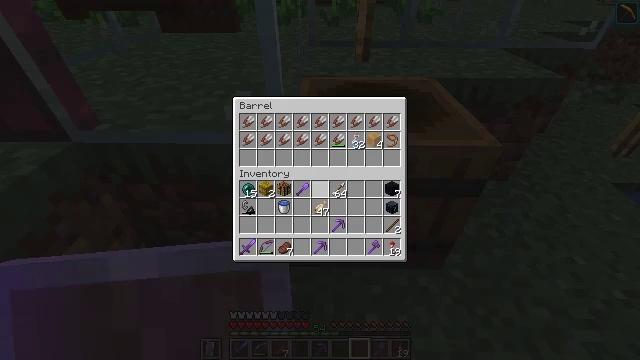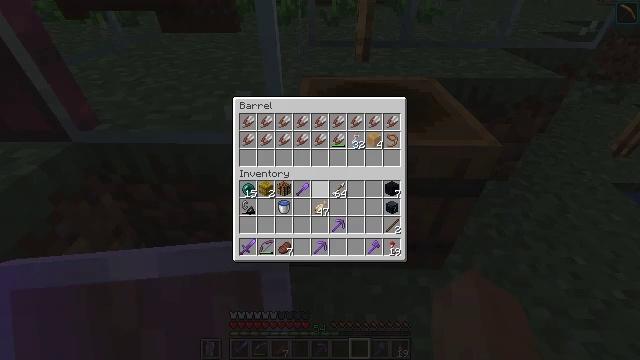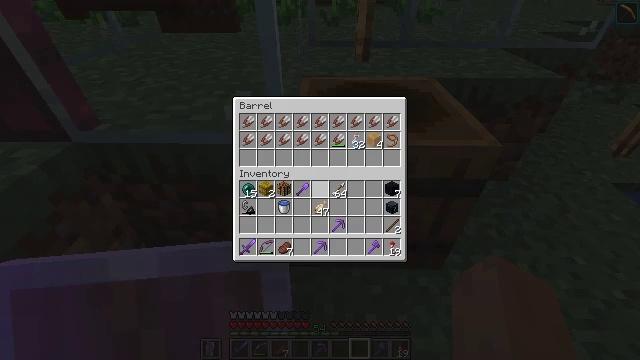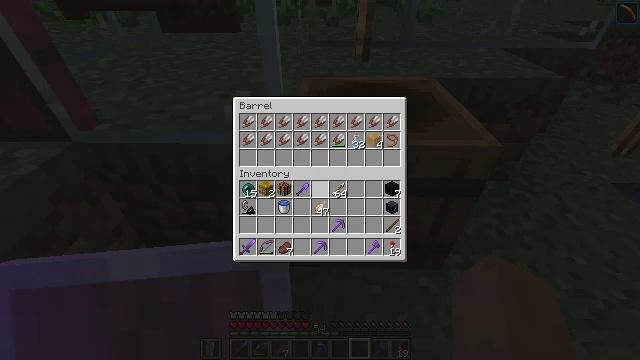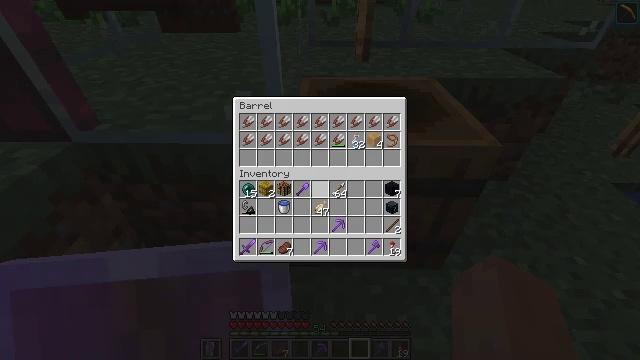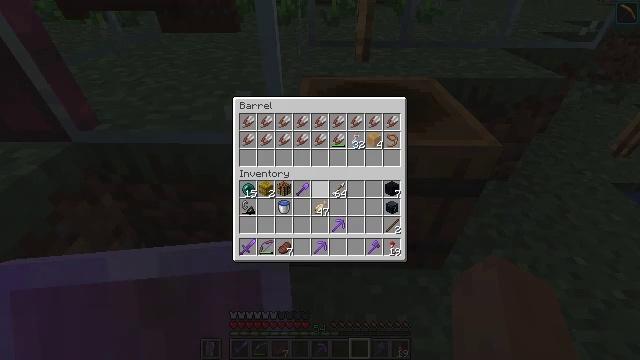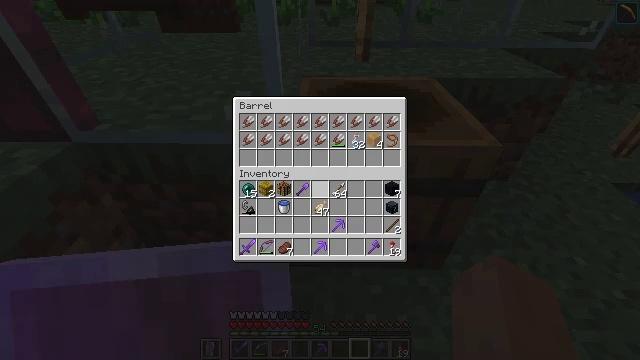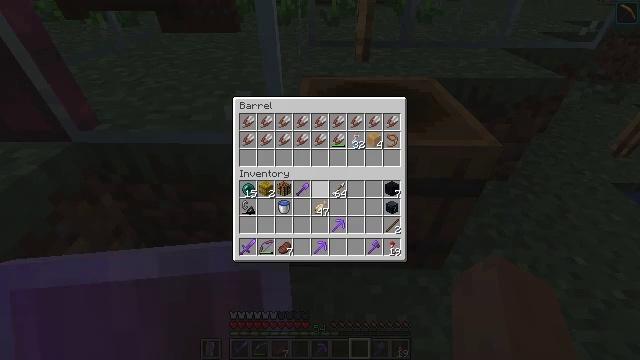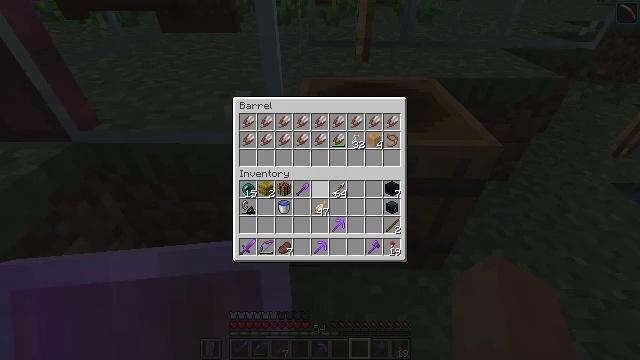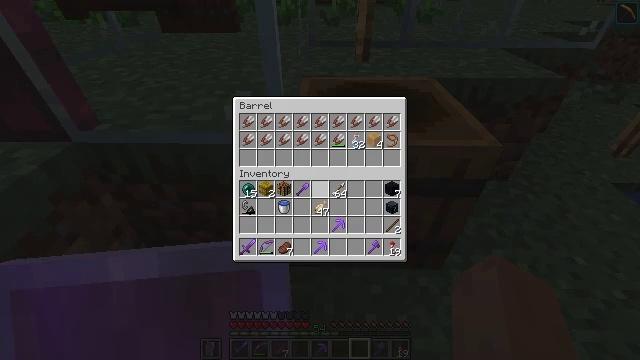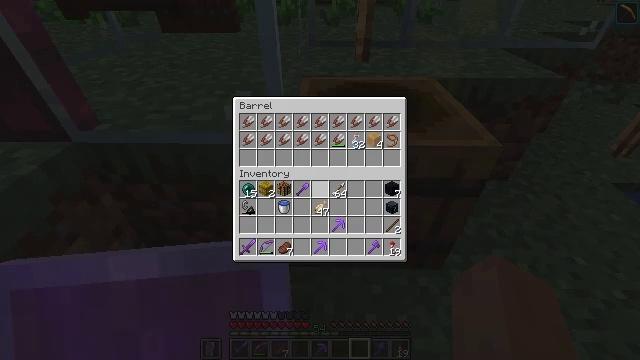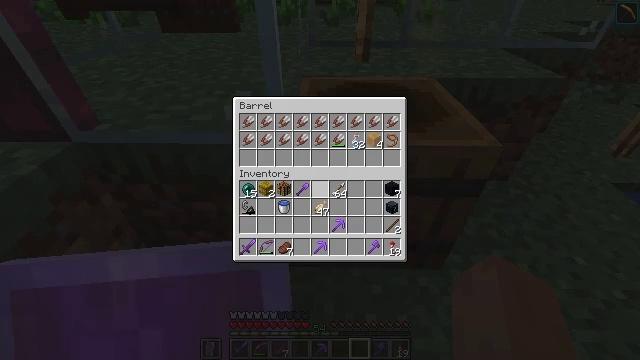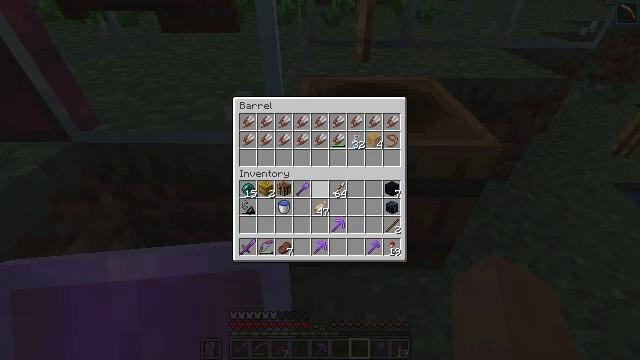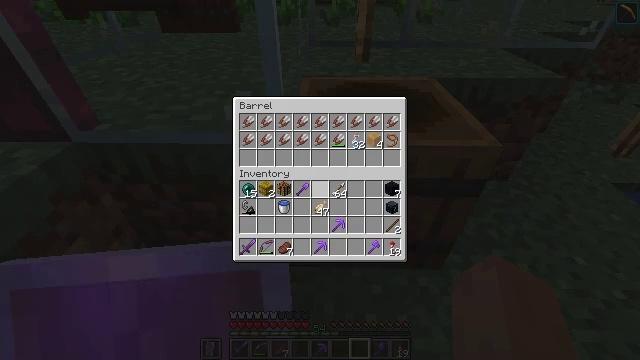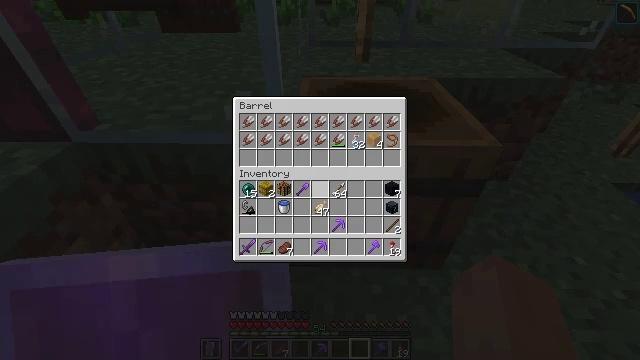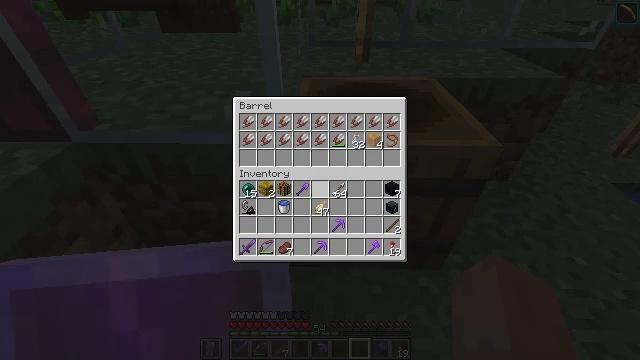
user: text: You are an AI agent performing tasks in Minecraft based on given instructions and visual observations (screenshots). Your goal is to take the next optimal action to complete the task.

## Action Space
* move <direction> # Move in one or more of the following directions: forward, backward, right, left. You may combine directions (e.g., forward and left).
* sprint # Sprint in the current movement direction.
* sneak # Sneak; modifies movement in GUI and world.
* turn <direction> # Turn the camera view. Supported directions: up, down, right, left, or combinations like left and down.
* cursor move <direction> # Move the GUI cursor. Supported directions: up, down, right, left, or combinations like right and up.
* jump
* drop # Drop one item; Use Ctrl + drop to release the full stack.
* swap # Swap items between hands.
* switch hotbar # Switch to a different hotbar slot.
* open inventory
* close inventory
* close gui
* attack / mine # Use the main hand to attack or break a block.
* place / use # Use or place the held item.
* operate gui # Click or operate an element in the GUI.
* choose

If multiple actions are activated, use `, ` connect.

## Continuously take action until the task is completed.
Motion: motion action
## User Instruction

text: Hunt aquatic mobs.
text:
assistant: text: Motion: no_op
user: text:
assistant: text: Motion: no_op
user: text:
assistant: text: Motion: no_op
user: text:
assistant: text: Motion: no_op
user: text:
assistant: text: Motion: no_op
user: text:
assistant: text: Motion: no_op
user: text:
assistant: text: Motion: no_op
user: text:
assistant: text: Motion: no_op
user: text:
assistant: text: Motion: no_op
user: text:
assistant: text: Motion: no_op
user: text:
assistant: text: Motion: no_op
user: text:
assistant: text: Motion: no_op
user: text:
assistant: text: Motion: no_op
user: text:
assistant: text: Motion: no_op
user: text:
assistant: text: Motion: no_op
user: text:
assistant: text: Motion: no_op
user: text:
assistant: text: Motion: no_op
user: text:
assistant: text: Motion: no_op
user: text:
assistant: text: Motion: no_op
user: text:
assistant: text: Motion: no_op
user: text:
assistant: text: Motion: no_op
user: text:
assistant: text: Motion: no_op
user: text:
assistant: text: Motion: no_op
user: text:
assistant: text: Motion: no_op
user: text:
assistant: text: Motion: turn right and up
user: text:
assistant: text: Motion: turn right and up
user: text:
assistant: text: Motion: turn right and up
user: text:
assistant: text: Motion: turn right and down
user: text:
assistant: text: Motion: turn right
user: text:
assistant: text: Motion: no_op